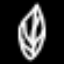
Label: leaf